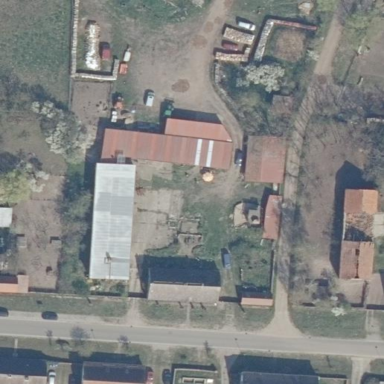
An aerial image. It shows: Farmyard area.